Question: I have a 'NSArrayController' with Objects (Mutable dictionaries) taht contain 2 values for each entry. The values are "keyword" and "order".
The 'NSArrayController' is bound to a NSTableView that has only one column and is displaying the "keyword" value.
I would need to sort the table based on "order".
'''
NSSortDescriptor *sort = [NSSortDescriptor sortDescriptorWithKey:@"order" ascending:YES];
[keywordscontroller.arrangedObjects sortedArrayUsingDescriptors:[NSArray arrayWithObject:sort]];
'''
But the order in the 'NSTableView' is not updating. what am I missing?
---EDIT ---
sample of how it is sorting:

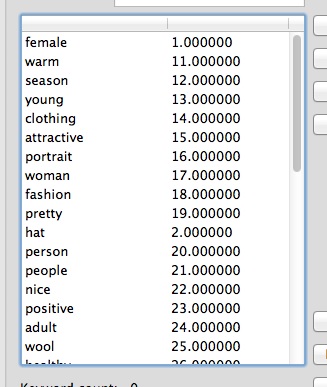
Answer: You are not storing the result of your call to '- (NSArray *)sortedArrayUsingDescriptors:(NSArray *)sortDescriptors' and so, you will never have access to it.
However, since you already are using an 'NSArrayController', why not just use the '- (void)setSortDescriptors:(NSArray *)sortDescriptors' method of your 'NSArrayController' and then reference the contents of the array using '- (id)arrangedObjects'?
---
custom sort descriptor for string with numeric comparison
'''
[keywordscontroller setSortDescriptor:[NSSortDescriptor sortDescriptorWithKey:@"order" ascending:YES comparator:^(id obj1, id obj2) {
return [(NSString *)obj1 compare:(NSString *)obj2 options:NSNumericSearch];
}];
'''